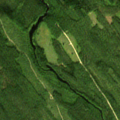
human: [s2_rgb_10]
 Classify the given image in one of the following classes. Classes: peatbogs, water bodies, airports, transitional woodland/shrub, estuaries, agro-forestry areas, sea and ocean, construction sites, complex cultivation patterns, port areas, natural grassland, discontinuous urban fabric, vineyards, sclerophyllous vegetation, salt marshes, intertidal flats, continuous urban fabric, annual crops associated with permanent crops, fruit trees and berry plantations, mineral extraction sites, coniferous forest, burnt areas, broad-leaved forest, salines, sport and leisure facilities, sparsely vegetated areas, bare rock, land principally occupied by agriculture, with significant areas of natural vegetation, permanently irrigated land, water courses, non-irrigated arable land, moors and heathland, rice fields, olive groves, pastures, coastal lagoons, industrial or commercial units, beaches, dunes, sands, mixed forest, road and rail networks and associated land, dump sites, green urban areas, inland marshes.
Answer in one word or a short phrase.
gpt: coniferous forest